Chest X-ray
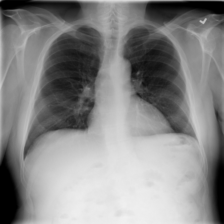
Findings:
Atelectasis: negative
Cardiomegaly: negative
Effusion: negative
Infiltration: negative
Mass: negative
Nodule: negative
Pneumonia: negative
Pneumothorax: negative
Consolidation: negative
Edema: negative
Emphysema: negative
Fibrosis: negative
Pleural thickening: negative
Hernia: negative